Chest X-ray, PA view. Patient: 59 years old, sex M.
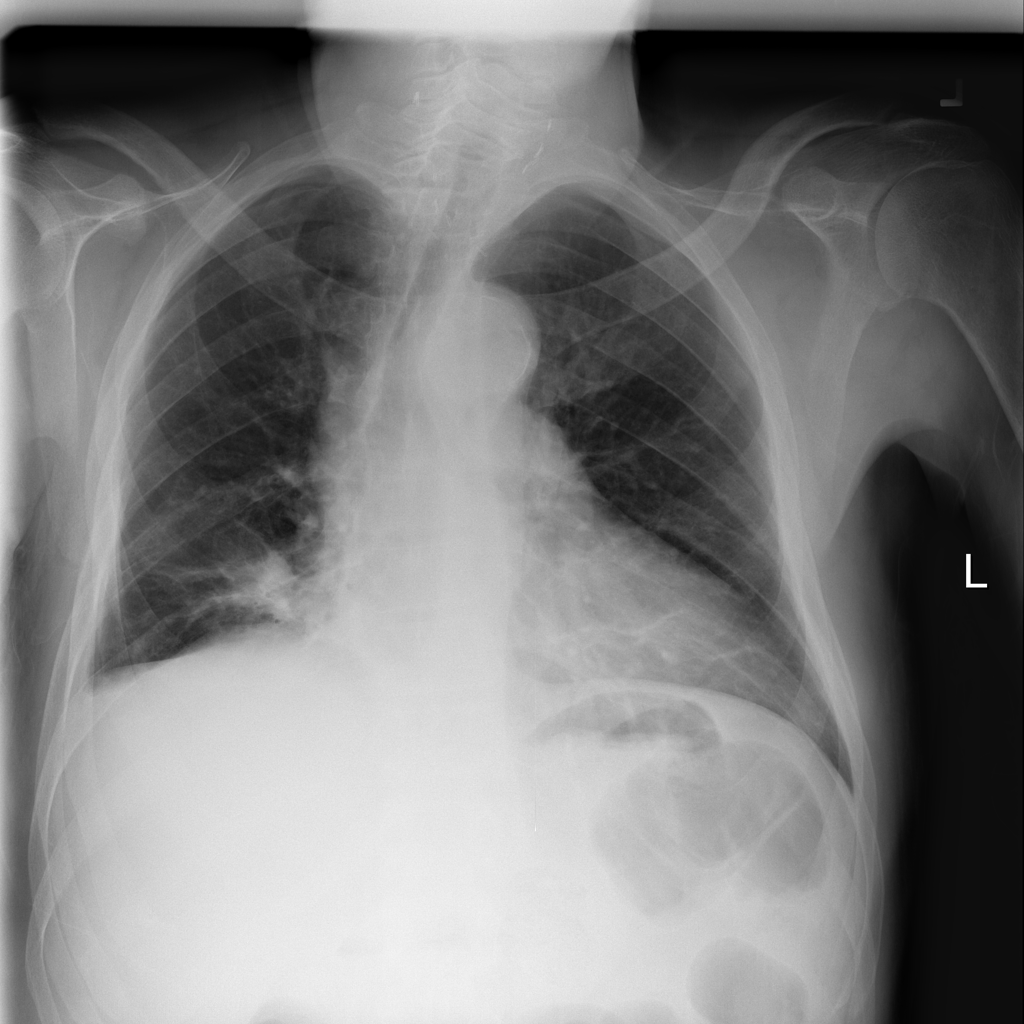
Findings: Infiltration, Pneumonia